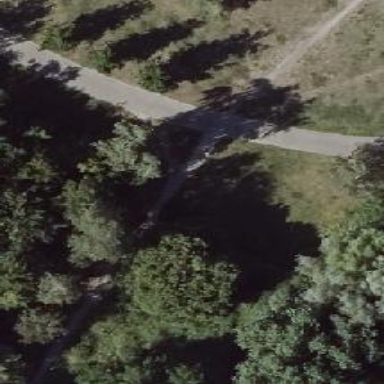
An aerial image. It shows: Footway.